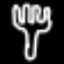
Label: fork